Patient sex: M
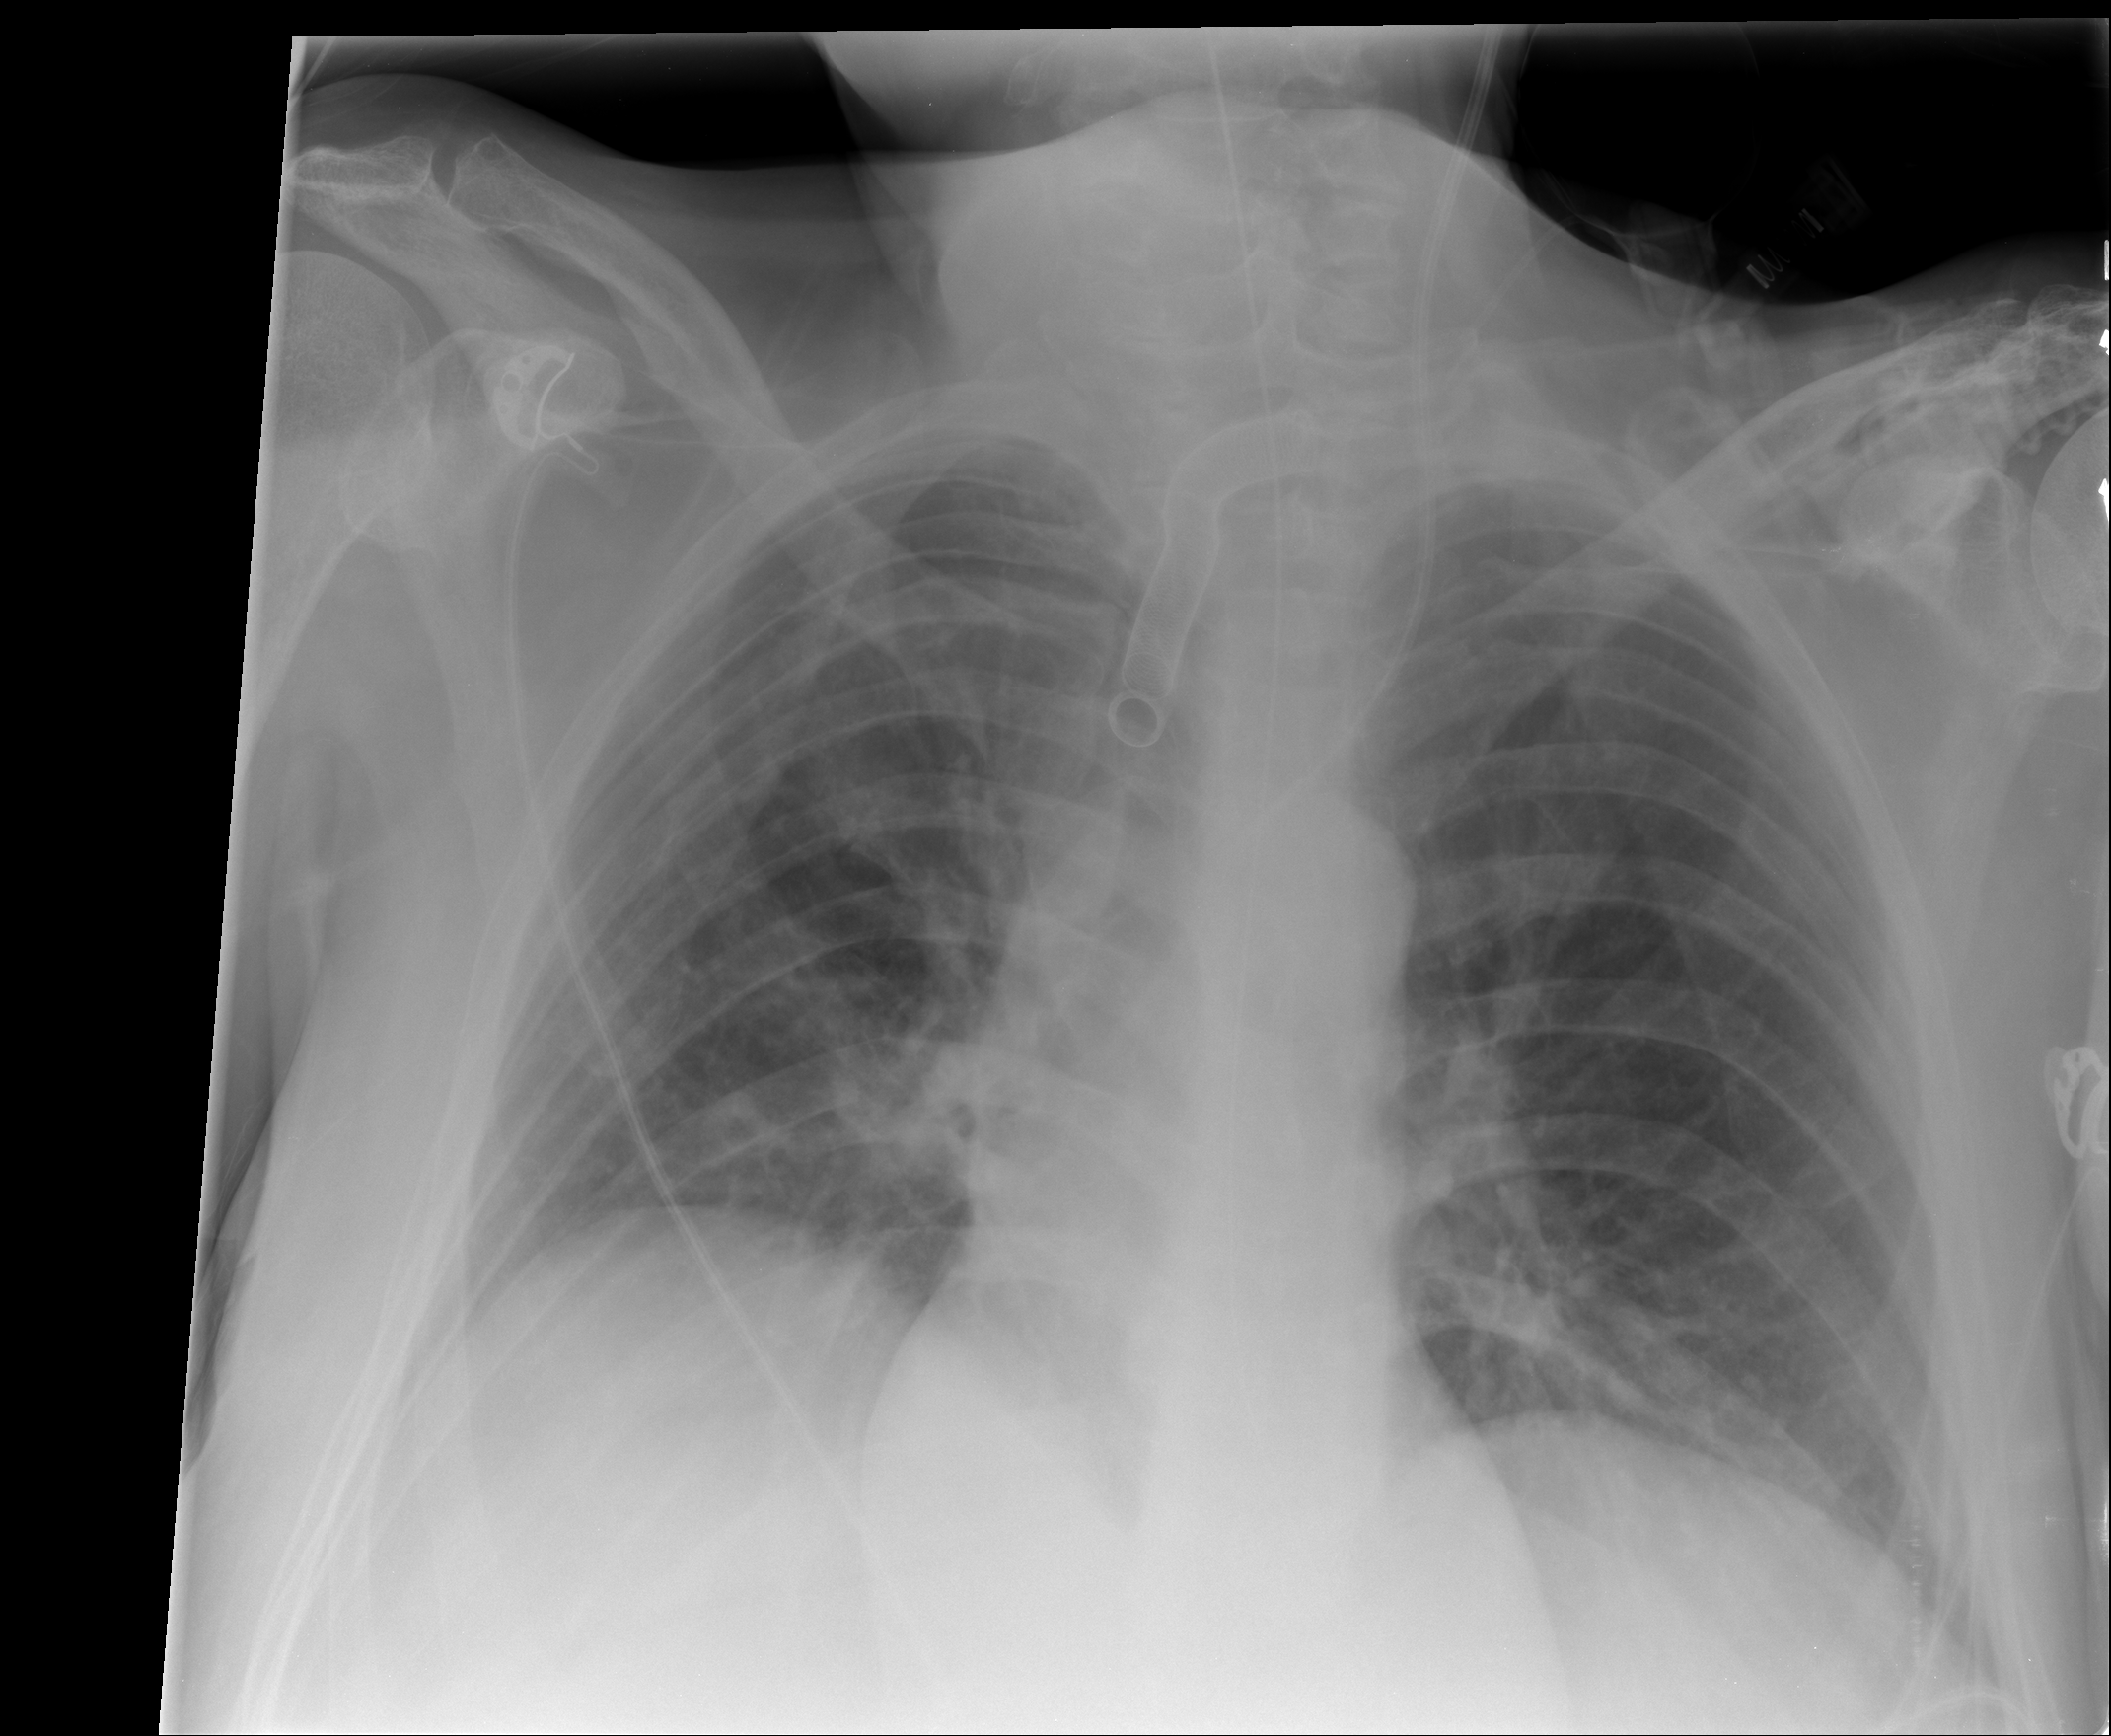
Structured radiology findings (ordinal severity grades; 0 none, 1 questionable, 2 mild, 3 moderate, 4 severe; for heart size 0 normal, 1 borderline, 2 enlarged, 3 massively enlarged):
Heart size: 0
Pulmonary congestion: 2
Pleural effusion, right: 0
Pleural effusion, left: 2
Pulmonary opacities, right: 1
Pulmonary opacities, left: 0
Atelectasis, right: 0
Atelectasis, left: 2